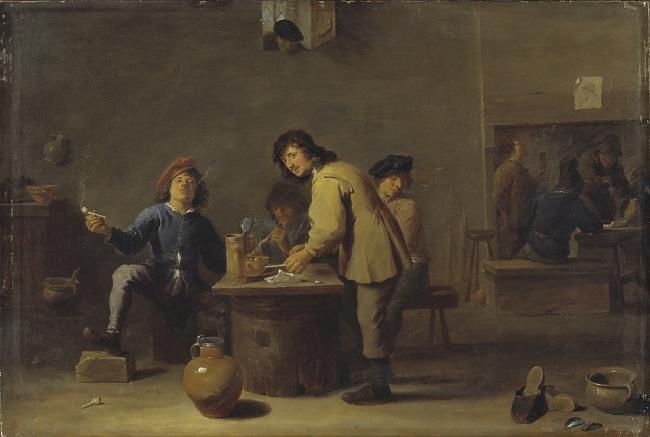
Title: Interior with pipe-smokers
Artist: manner of David Teniers (II)
Earliest date: 1625
Latest date: 1690
Genre: painting
Iconography: Tobacco
Keywords: genre, interior view, company, table, stool (seat), sitting, smoking (activity), pipe, facing front, window, pot, sea mussels (guide term)